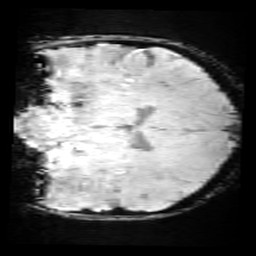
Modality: SWI
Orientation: coronal
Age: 10
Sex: female
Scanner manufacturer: siemens
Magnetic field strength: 3 T
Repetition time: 0.027 s
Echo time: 0.02 s